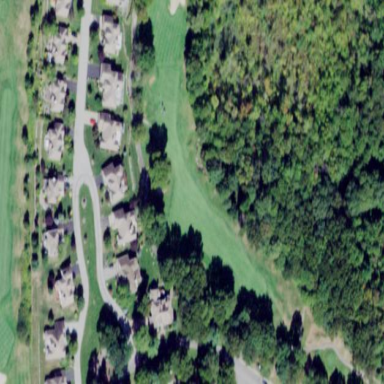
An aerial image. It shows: Rough grassy area used for golf.